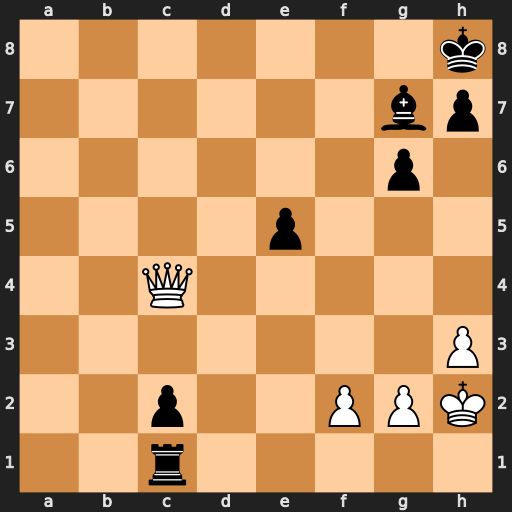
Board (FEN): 7k/6bp/6p1/4p3/2Q5/7P/2p2PPK/2r5
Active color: w
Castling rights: -
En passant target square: -
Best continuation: Qc8+ Bf8 Qxf8#